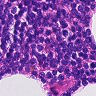
Metastatic tissue present: no